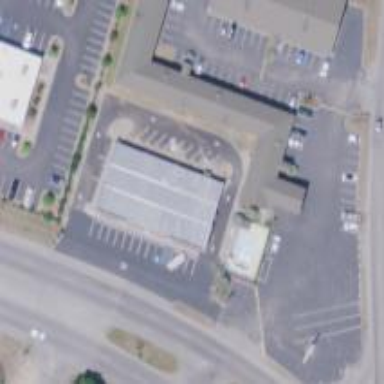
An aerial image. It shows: Post office.